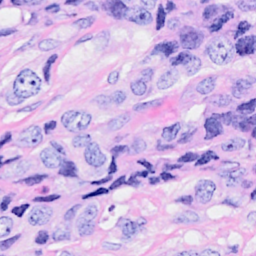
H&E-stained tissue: Breast